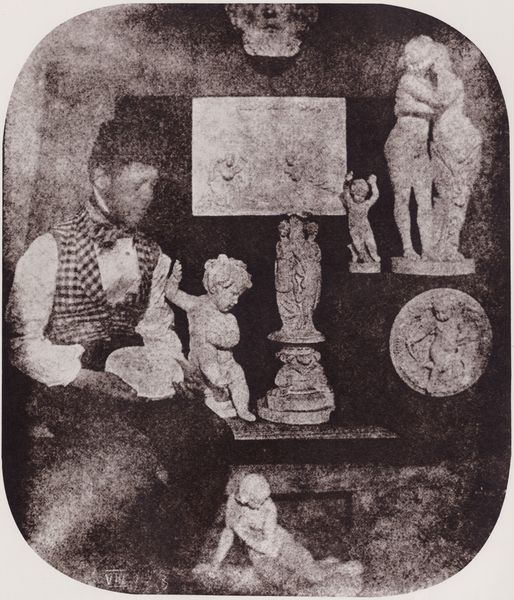
Titel: Selbstporträt mit Plastiken
Künstler: Hippolyte Bayard
Schlagwörter: dunkel, hand, kopf, körper, mann, nackt, schatten, weiß, frauen, menschen, mädchen, sitzen, braun, bunt, frankreich, frau, frisur, grau, haar, hell, hut, kariert, lampe, licht, marmor, mitte, mund, nase, ohr, profil, raum, schwarz, stirn, tisch, zimmer, blick, haus, haube, karo, malerei, muster, schleife, alt, anzug, bart, hemd, hose, kappe, mütze, regal, wand, augen, band, barock, diener, falten, gesicht, kragen, mensch, schale, schüssel, sockel, stein, teller, vollbart, bild, hals, hände, innenraum, feld, felder, auge, figur, haare, sitzend, stoff, stoffe, kind, klassizismus, paar, blatt, person, kinn, ohren, schulter, schultern, arbeit, kinder, rund, tondo, affe, engel, keramik, putte, putto, skulptur, statue, kopfbedeckung, relief, schürze, kuss, küssen, liebe, umarmung, liegen, halsband, jungen, arbeiten, afrika, fels, fläche, flächen, mauer, siebdruck, laden, sepia, figuren, lehnen, pier, falte, grazien, krawatte, atelier, kammer, bildhauerei, bronze, plastik, platte, plinthe, fliege, hemdkragen, kinnbart, selbstporträt, weste, gruppen, foto, fotografie, photographie, wände, karos, nische, antike, medaillon, porzellan, rechteck, bub, form, liegende, geschirr, scheibe, druck, schwarz-weiss, radierung, stich, künstler, stof, zirkus, leinwand, kugel, statuette, kleinkind, photo, römer, liebespaar, karte, skulpturen, schlips, werkstatt, junger mann, statuen, mauern, griechen, eros, ständer, sammlung, usa, basis, statuetten, gips, sammler, schatzkammer, amor, putten, reliefs, fotographie, klassik, psyche, putti, abbildung, bube, mamor, bildhauer, paare, artist, plinthen, basen, statur, mittig, amnn, lebewesen, speckstein, küsse, page, hare, sander, daguerre, qualität, körnig, steinfiguren, abgerundete ecken, memenate, fotograohie, küssende, d, 1860, daguerrotopie, albumen